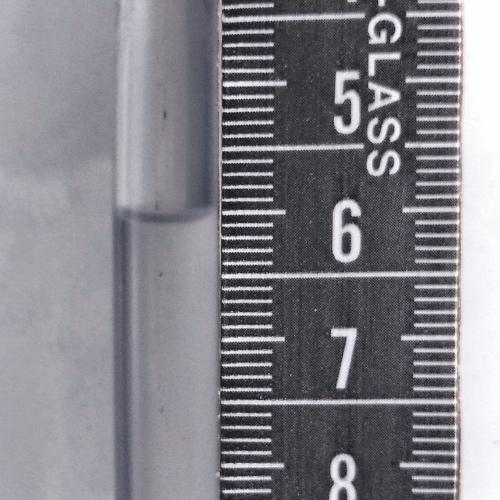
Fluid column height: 6.0 cm